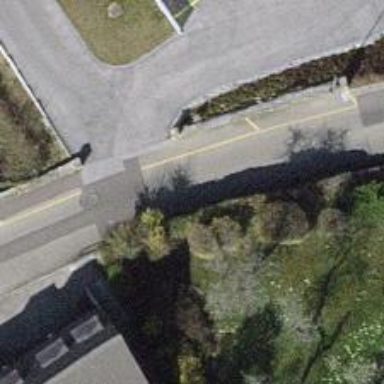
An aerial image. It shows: Residential road with asphalt surface and no sidewalks.